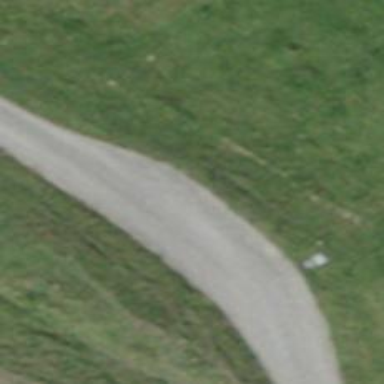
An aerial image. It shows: Passing place on the road.